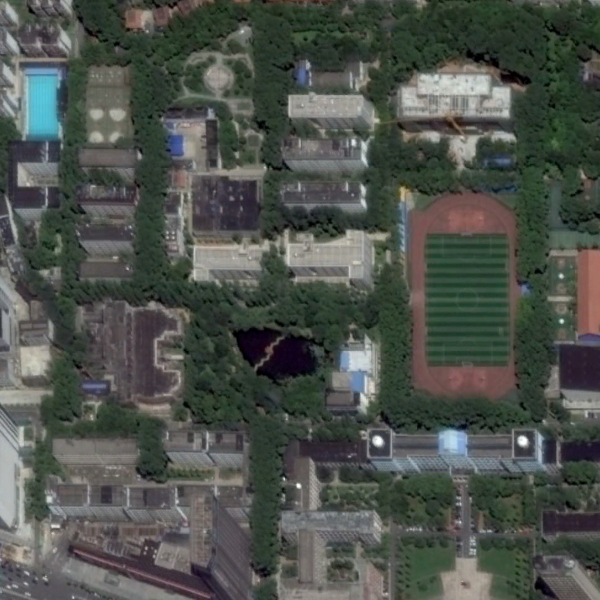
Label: School